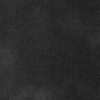
Label: not_dusty